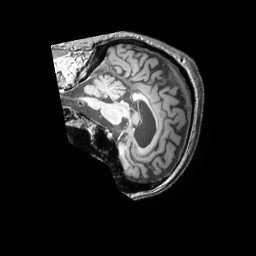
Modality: T1w
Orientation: sagittal
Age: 83
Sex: male
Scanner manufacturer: philips
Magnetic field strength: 3 T
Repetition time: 0.009868 s
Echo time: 0.004592 s